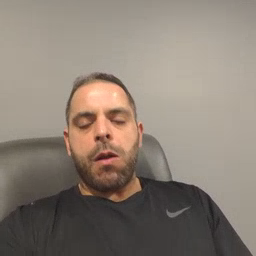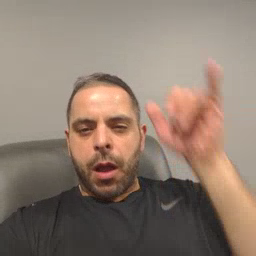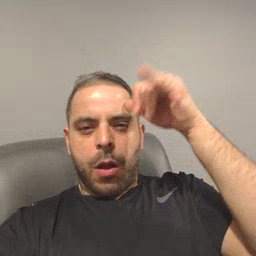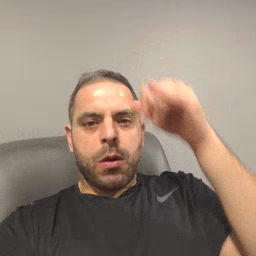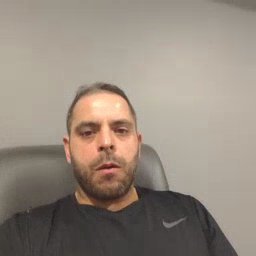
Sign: cow